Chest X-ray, AP view. Patient: 34 years old, sex M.
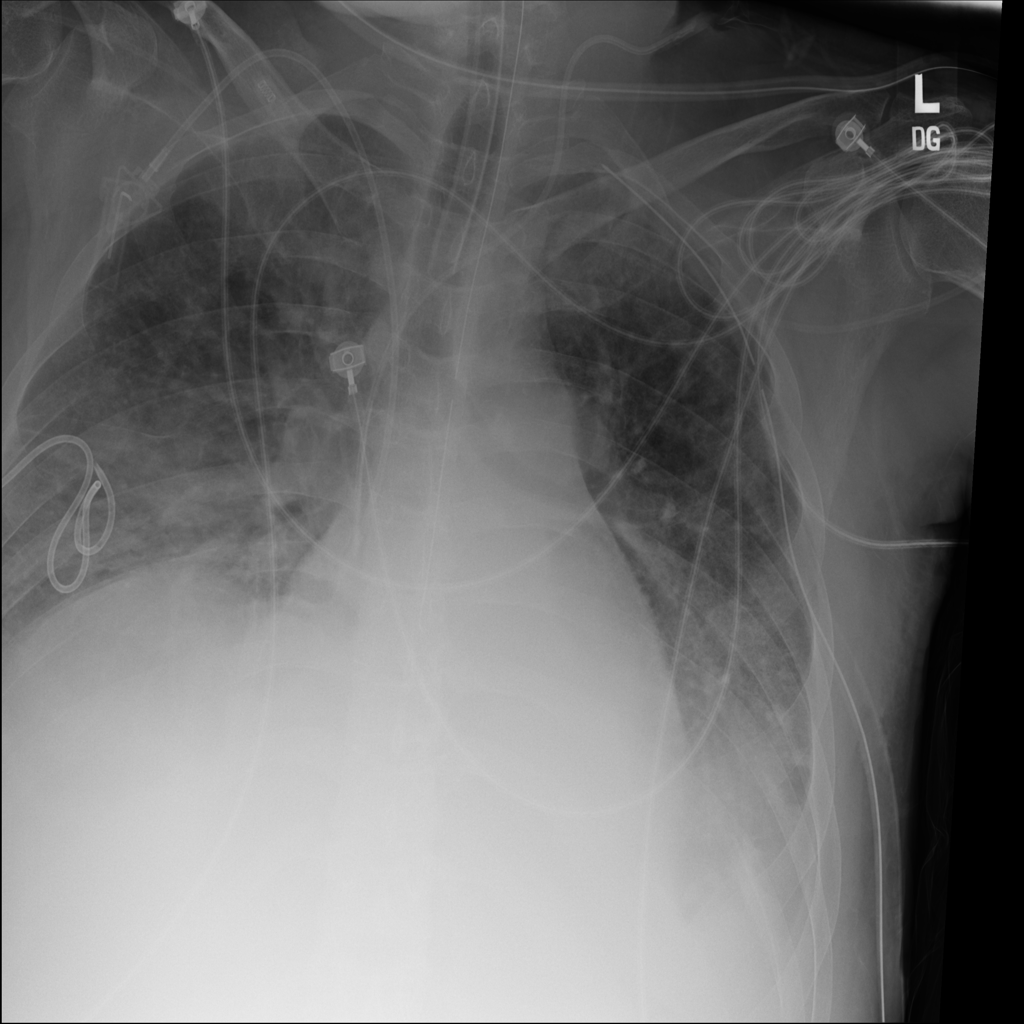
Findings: Atelectasis, Effusion, Infiltration